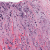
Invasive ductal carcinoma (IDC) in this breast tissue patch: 1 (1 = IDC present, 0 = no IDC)